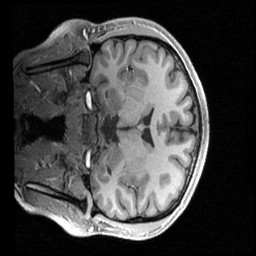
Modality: T1w
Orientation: coronal
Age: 21
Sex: female
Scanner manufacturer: siemens
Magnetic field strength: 3 T
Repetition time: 2.4 s
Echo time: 0.00224 s